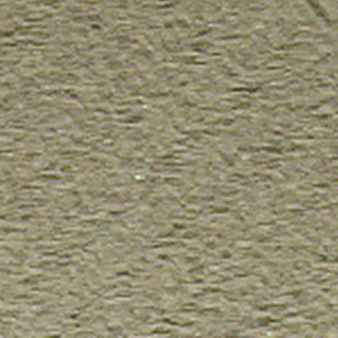
Label: other